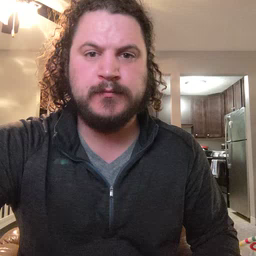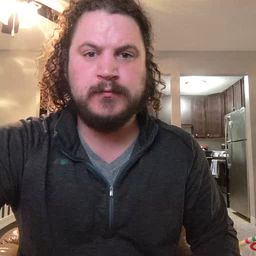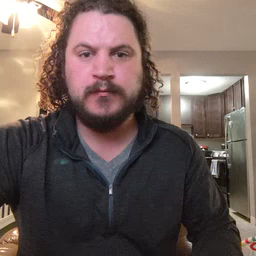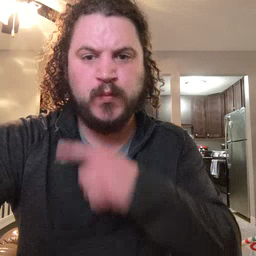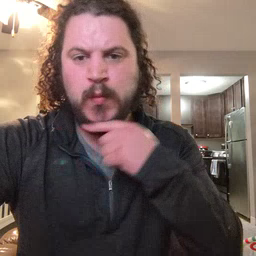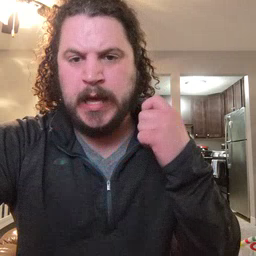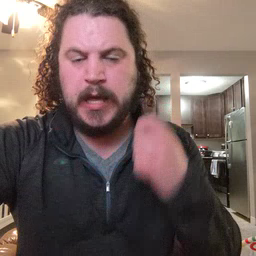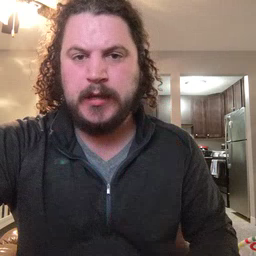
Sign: dry